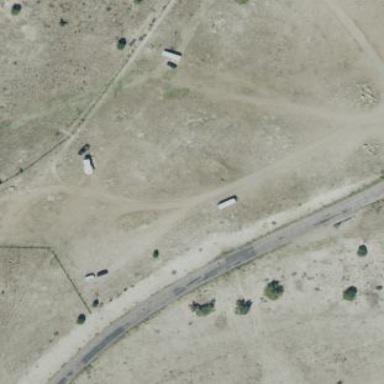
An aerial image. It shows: Caravan site for tourism.